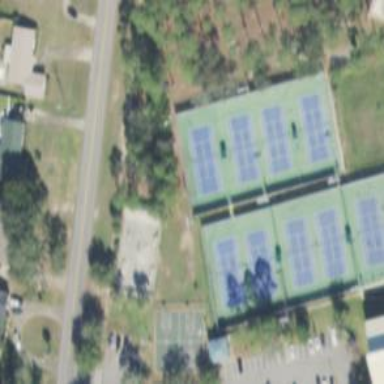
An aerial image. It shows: Tennis court on the leisure land pitch.